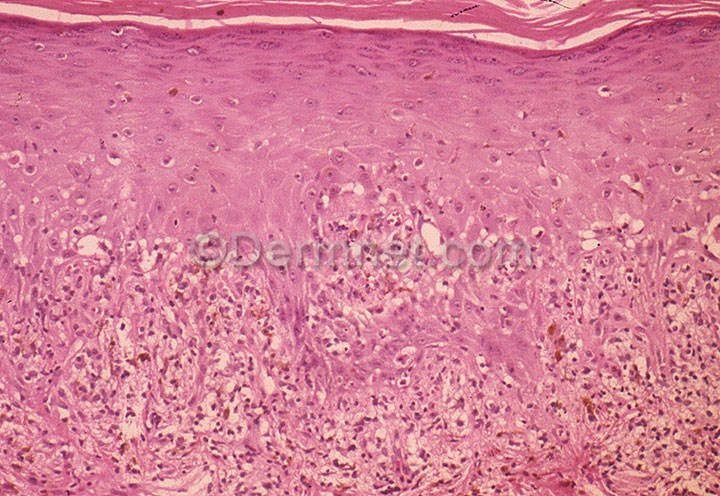
Disease: Nail Fungus and other Nail Disease